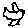
Label: bird